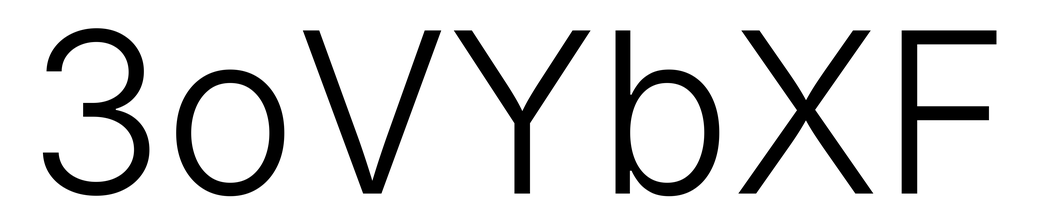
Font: Inter_Light